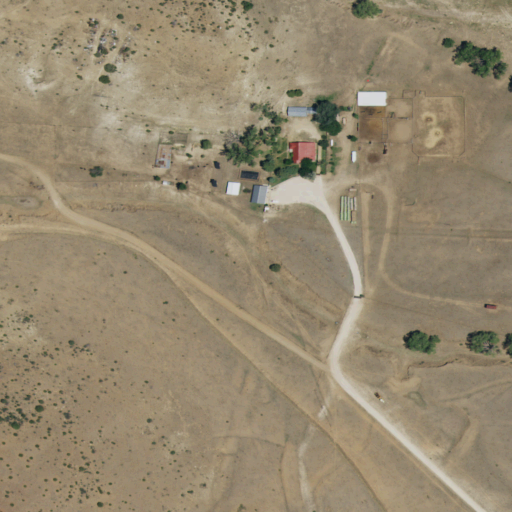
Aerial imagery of valley in New Mexico named Jarosito Canyon containing grassland, shrub, open development, and low intensity development